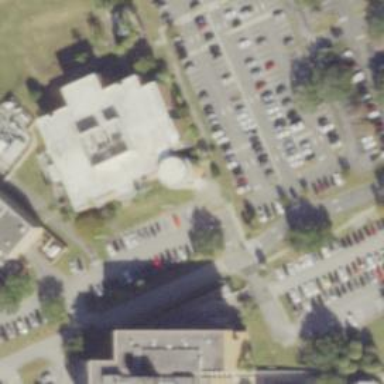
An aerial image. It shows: College building.